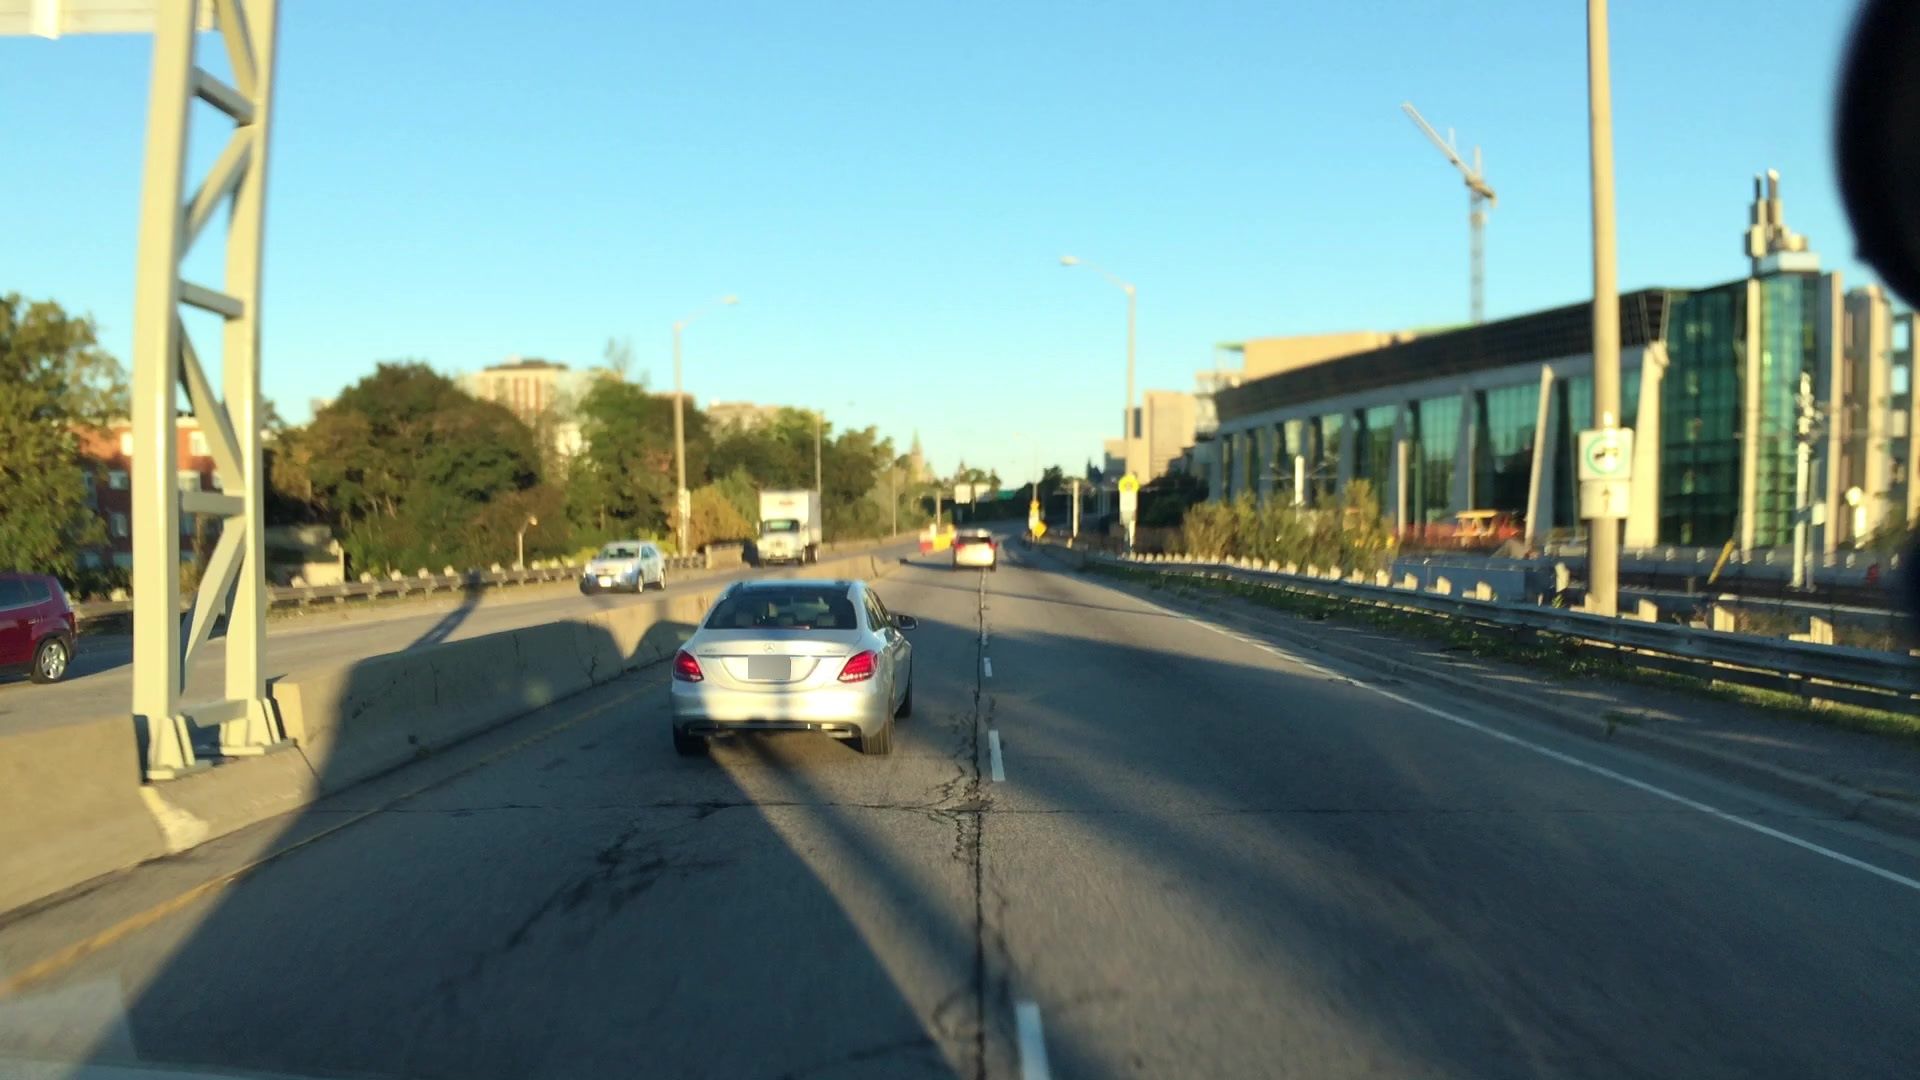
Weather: clear
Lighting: day
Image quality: good
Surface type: driving surface
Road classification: primary, motorway_link
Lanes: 2
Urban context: urban centre
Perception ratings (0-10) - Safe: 4.22, Lively: 5.75, Beautiful: 1.14, Boring: 5.16, Depressing: 5.29, Wealthy: 2.44